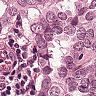
Metastatic tissue present: yes